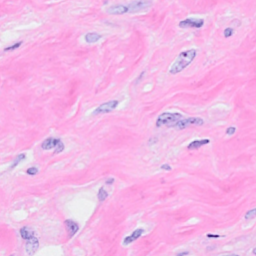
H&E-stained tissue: Breast